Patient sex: F
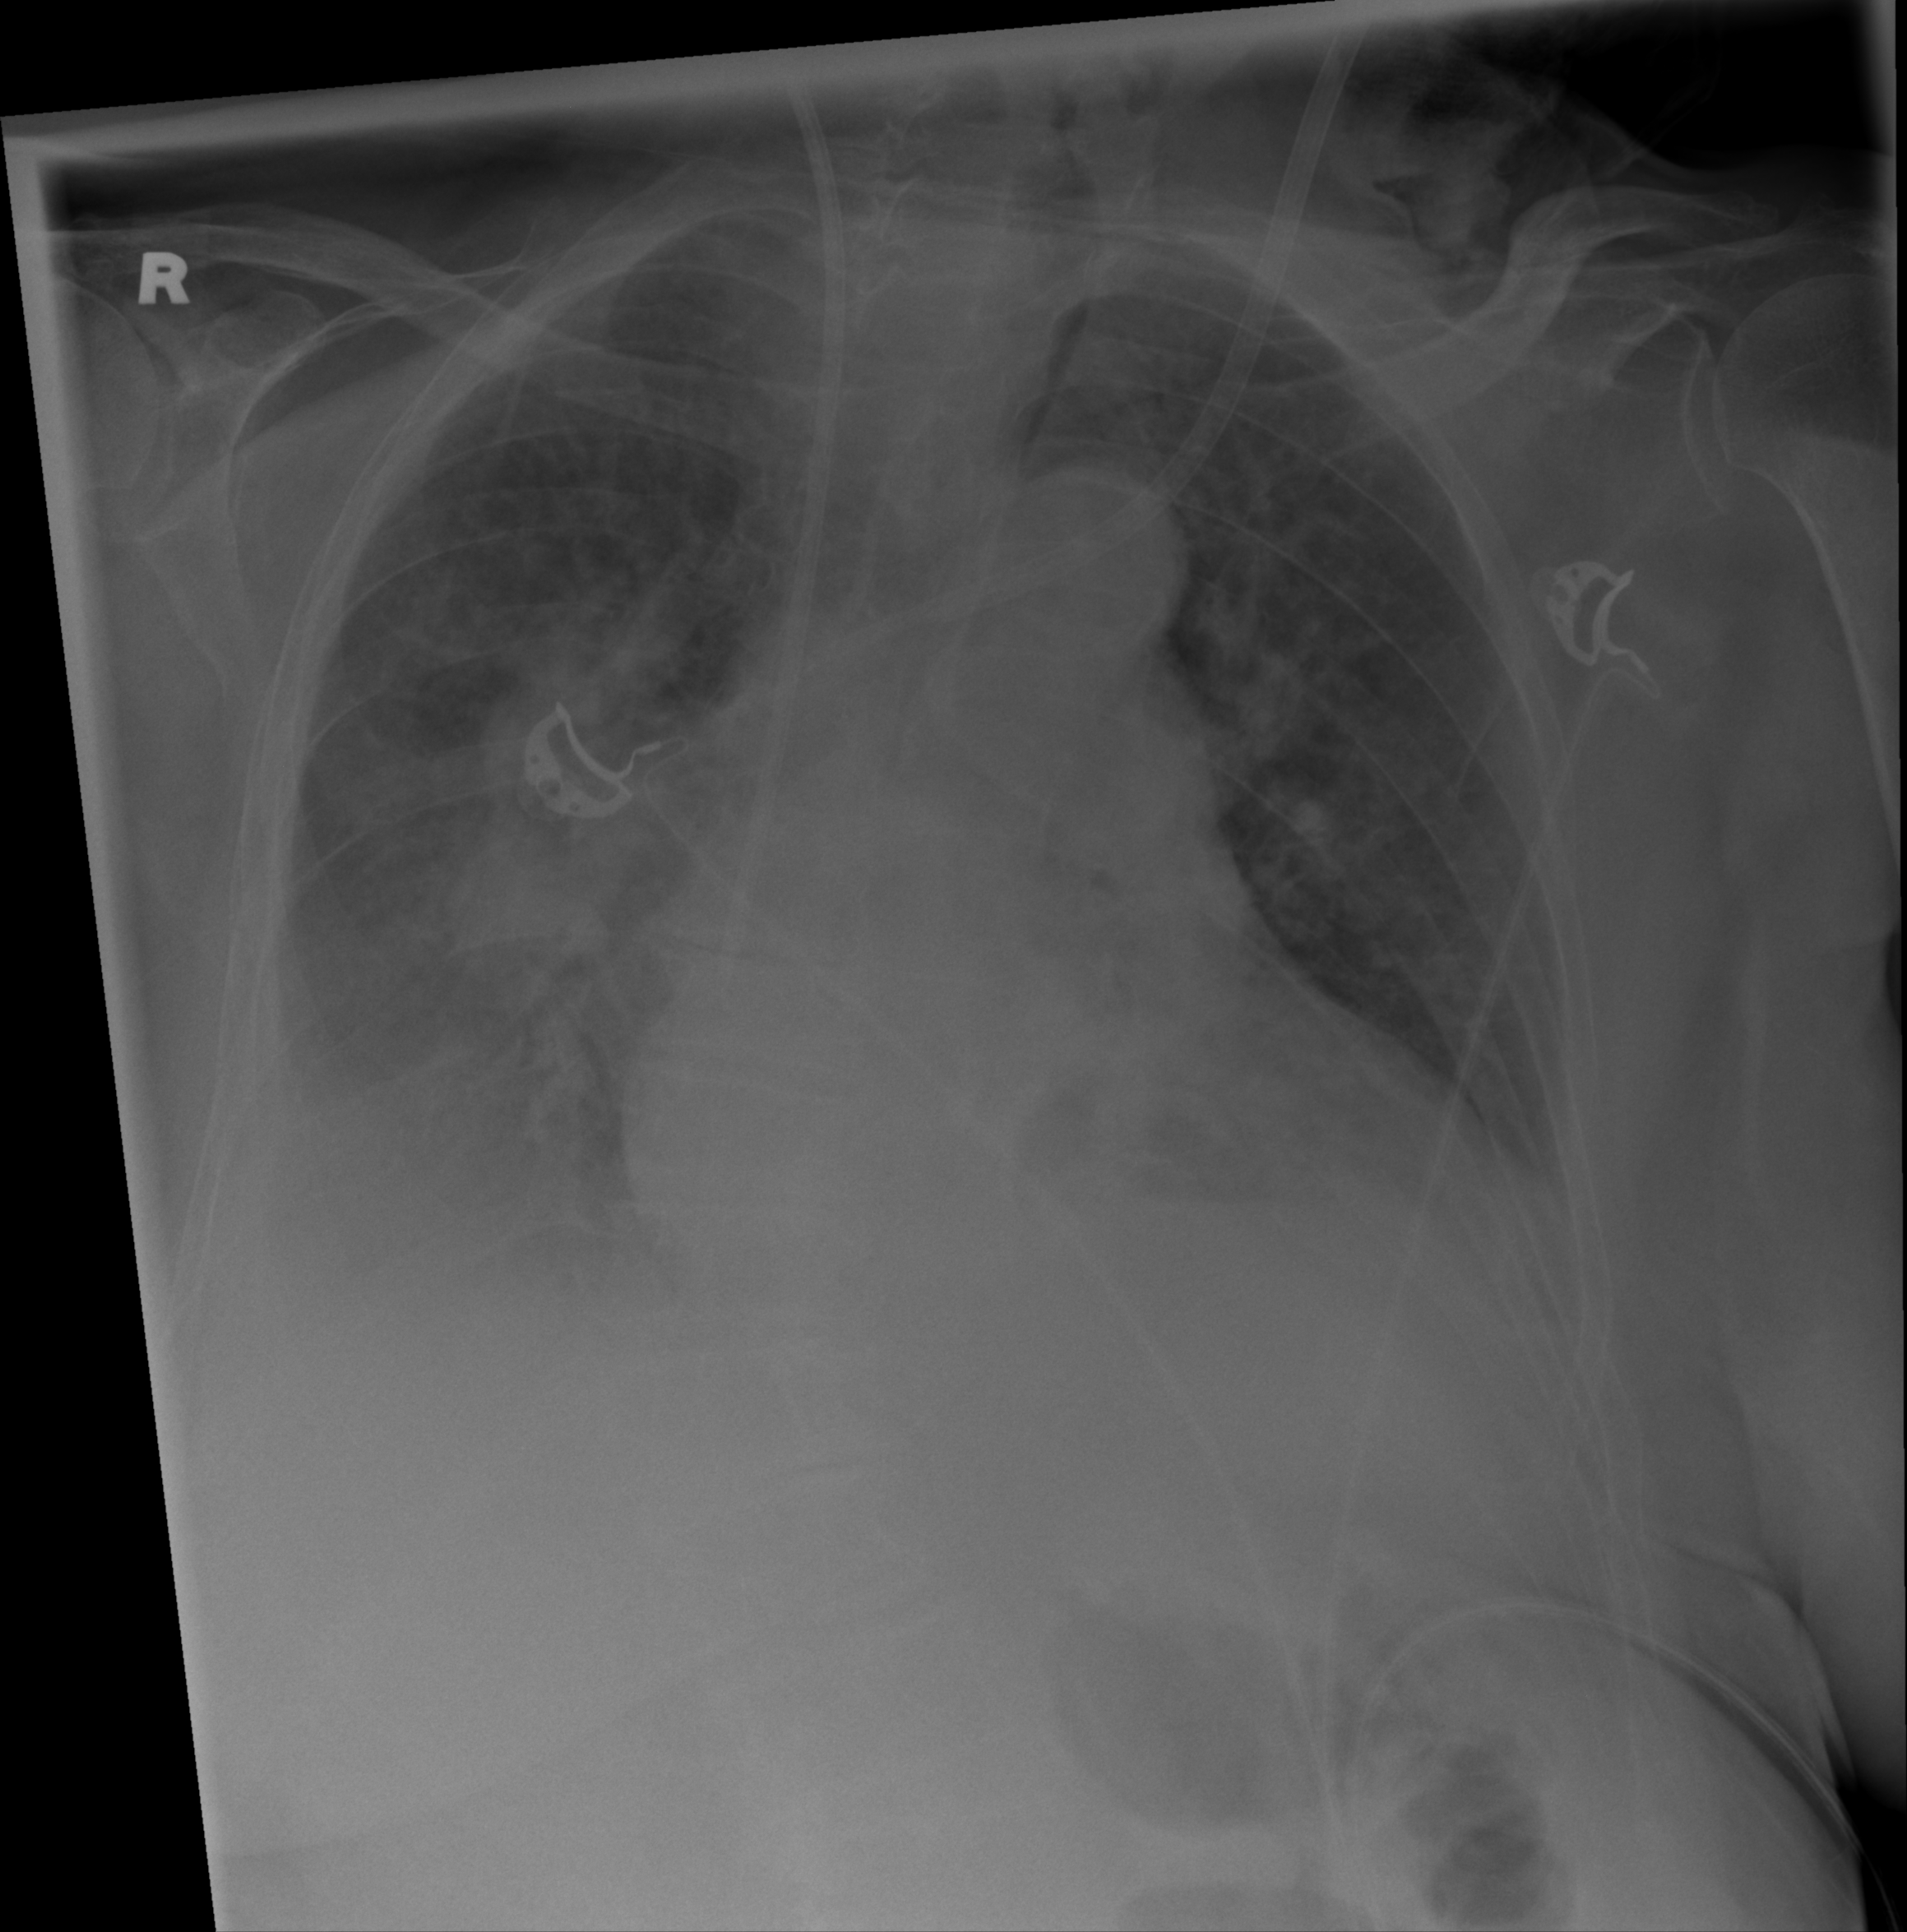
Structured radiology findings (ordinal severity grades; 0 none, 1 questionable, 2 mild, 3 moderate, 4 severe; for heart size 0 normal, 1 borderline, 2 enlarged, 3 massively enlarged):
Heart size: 2
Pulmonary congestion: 2
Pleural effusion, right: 3
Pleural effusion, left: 2
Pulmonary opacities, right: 3
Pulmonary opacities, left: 2
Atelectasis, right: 3
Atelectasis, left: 2